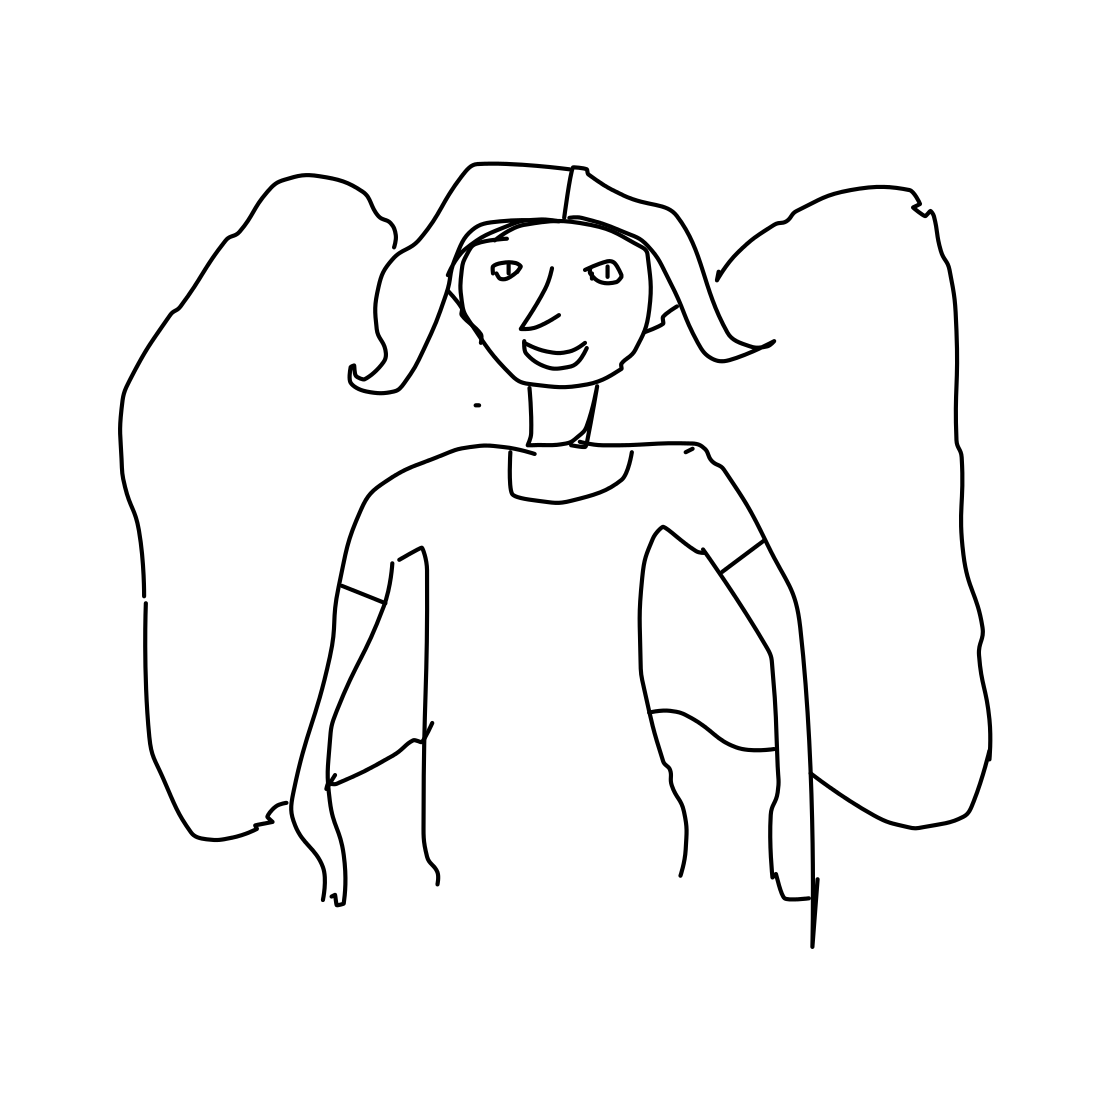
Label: angel